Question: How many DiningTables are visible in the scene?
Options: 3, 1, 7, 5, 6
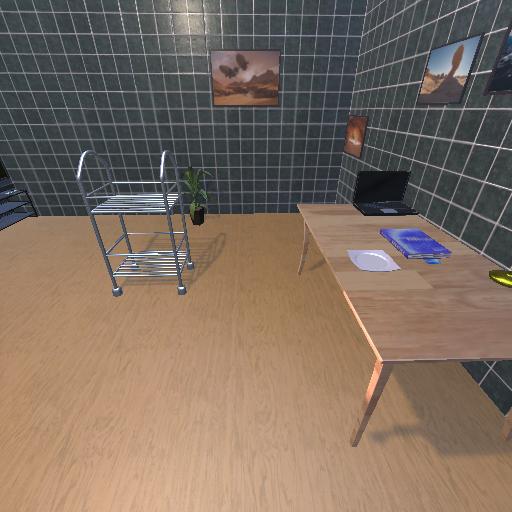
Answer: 3